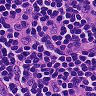
Metastatic tissue present: no